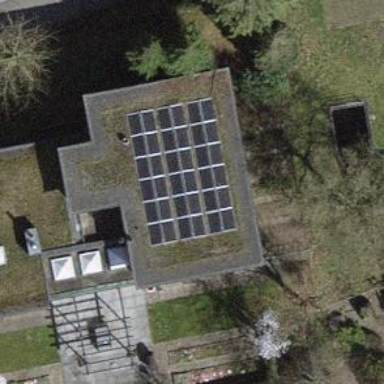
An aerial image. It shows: Solar power generator.